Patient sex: F
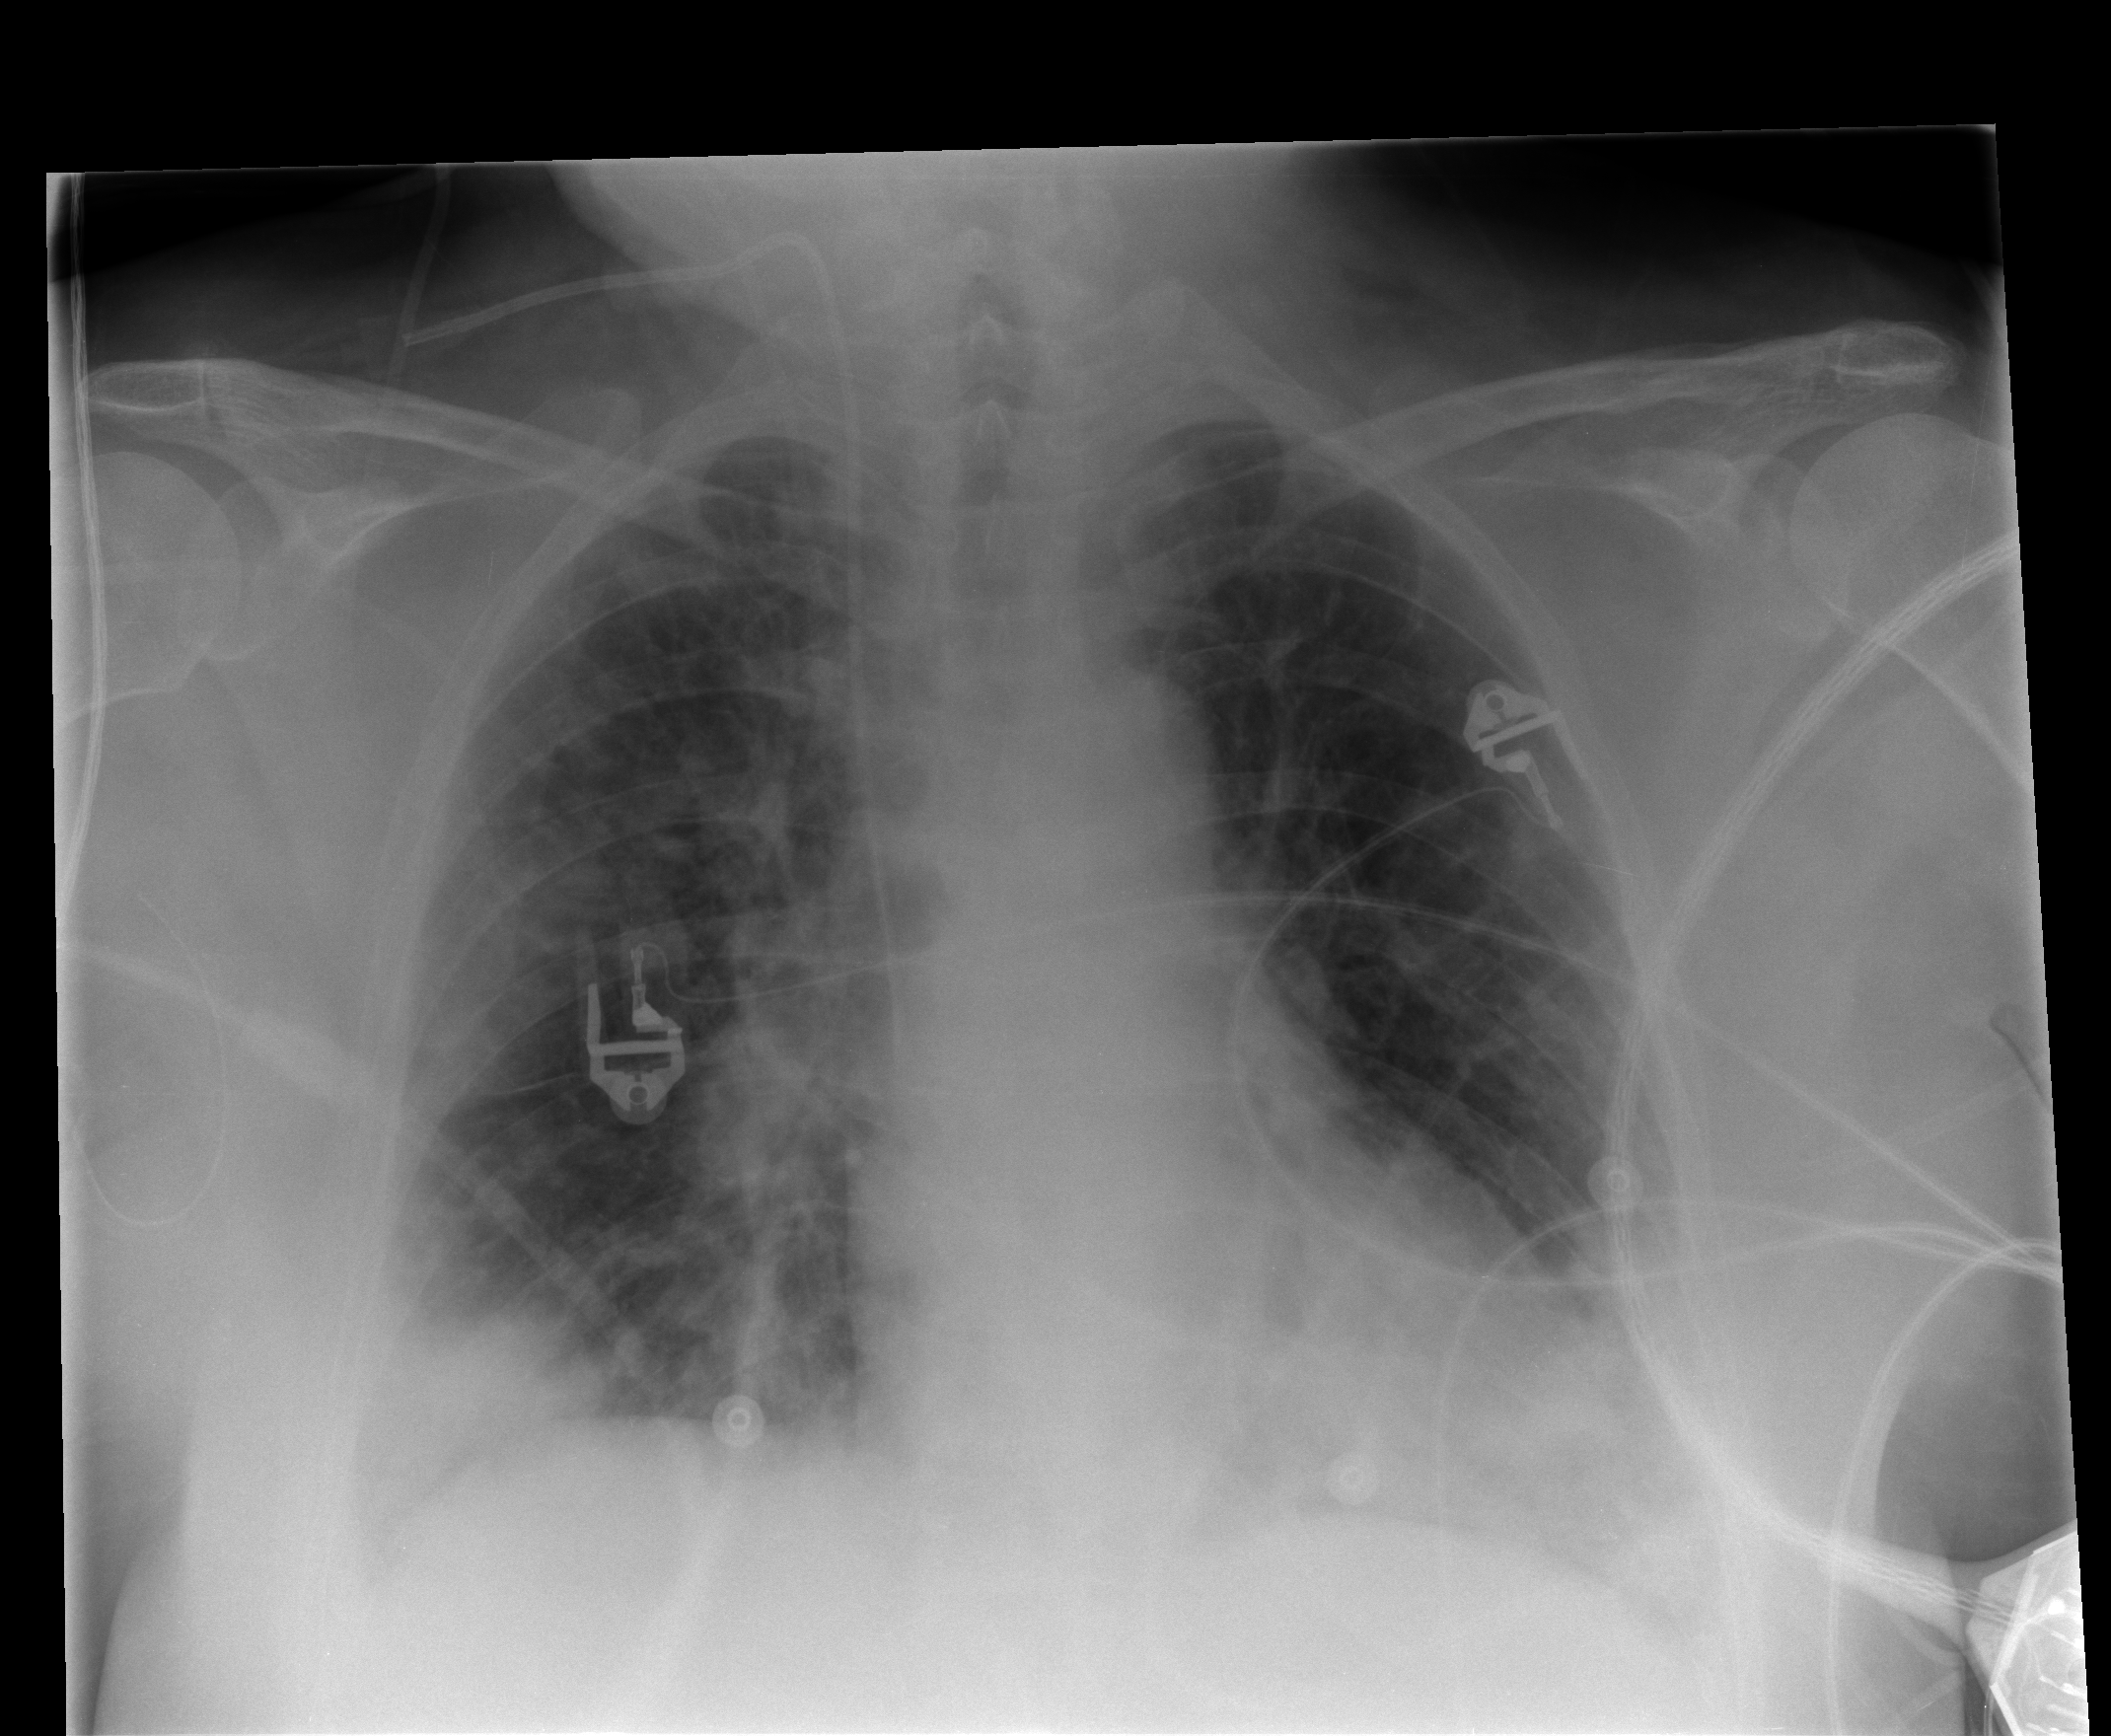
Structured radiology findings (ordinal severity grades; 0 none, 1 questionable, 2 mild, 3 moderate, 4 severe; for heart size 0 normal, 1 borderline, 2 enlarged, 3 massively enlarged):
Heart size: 0
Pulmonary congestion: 1
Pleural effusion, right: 1
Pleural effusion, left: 1
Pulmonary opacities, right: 1
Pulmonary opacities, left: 1
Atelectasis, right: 2
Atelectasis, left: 2